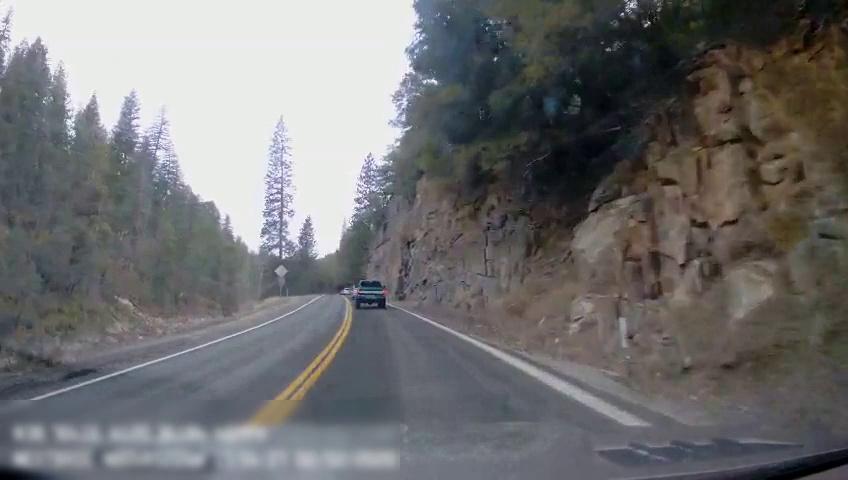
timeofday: Day
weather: Sunny
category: Drivable Space
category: Vehicles | Truck
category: Lanes | Current Lane
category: Lanes | Current Lane
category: Lanes | Alternate Lane